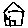
Label: house